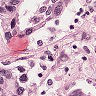
Metastatic tissue present: yes